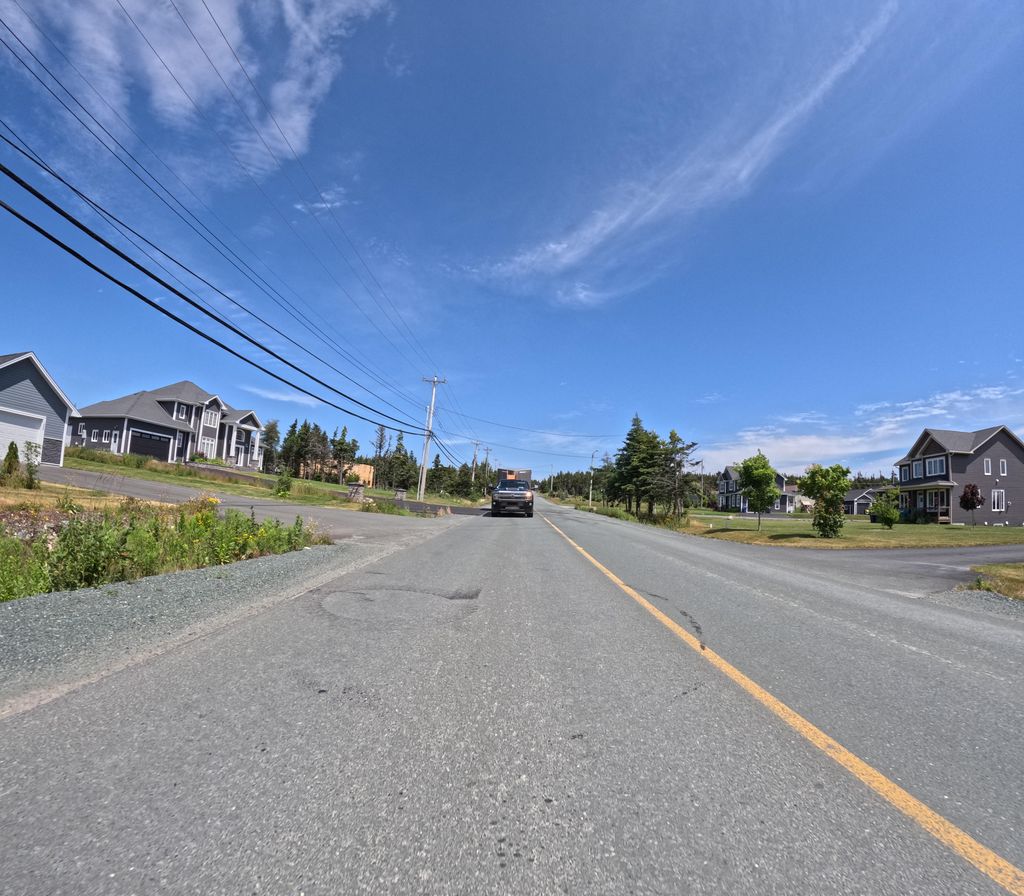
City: st_johns